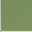
Piece: xx